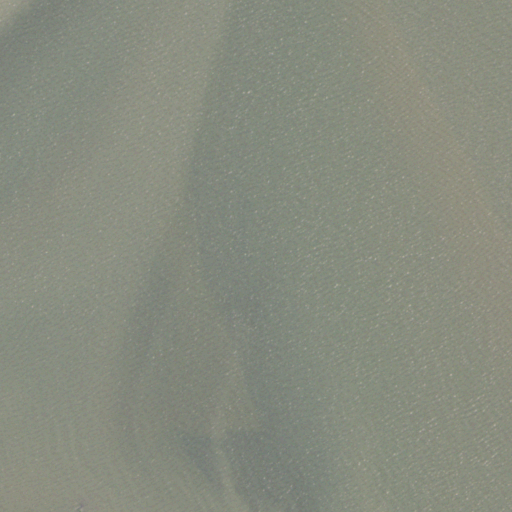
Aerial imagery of cape in Louisiana named Fort Point containing open water and herbaceous wetlands